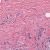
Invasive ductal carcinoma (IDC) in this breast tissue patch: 0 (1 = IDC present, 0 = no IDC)